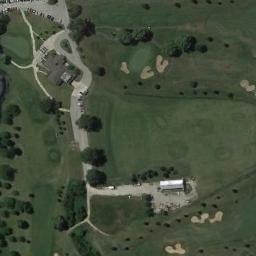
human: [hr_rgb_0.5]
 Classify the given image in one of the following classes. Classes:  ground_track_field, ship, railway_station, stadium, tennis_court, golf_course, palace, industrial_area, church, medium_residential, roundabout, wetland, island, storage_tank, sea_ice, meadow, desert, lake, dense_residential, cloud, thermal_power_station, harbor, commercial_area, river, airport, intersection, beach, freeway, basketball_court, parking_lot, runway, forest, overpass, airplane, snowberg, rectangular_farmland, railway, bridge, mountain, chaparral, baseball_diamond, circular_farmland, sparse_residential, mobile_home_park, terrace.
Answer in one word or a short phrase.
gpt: golf_course